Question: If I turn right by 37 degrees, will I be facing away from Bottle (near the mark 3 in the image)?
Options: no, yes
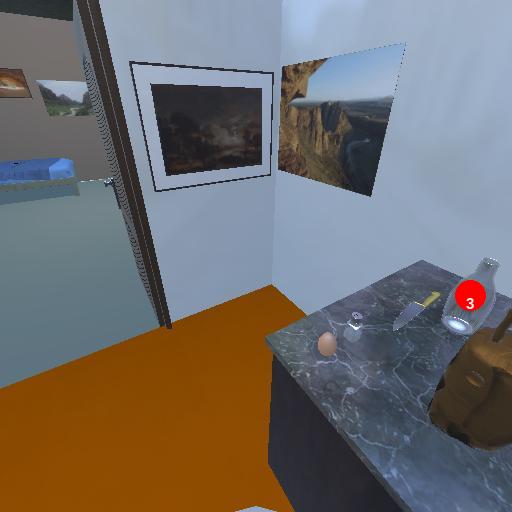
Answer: no